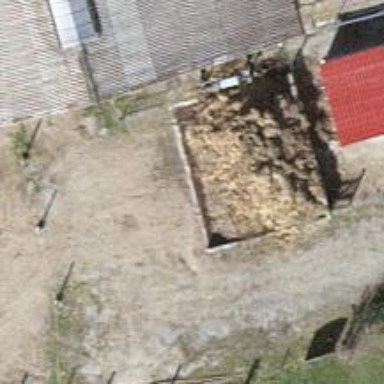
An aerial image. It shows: Farm.